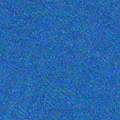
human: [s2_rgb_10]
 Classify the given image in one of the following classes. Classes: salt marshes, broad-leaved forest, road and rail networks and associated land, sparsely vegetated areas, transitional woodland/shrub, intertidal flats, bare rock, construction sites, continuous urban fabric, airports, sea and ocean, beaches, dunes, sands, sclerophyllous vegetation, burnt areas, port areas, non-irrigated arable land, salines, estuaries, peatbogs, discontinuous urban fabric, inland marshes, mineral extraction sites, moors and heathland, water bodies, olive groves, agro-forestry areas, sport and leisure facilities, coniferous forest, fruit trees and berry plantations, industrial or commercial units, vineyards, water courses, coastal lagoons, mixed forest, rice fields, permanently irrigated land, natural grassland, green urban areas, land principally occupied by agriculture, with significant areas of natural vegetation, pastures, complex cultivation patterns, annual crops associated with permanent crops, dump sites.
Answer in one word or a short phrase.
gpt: sea and ocean